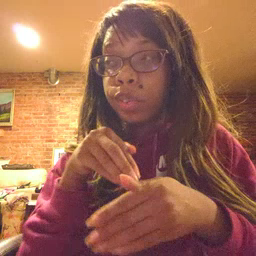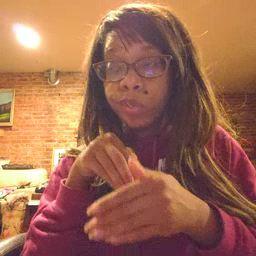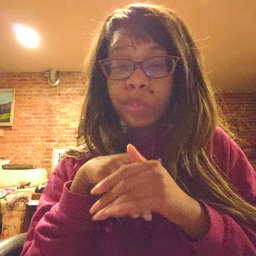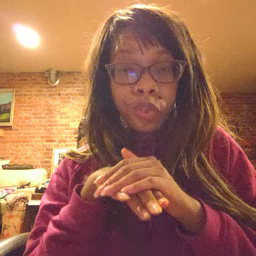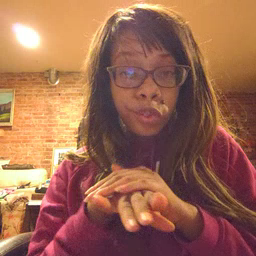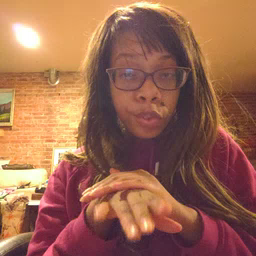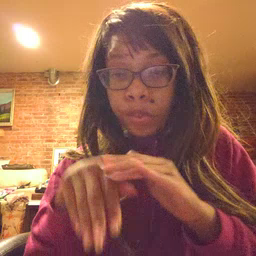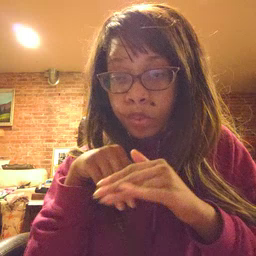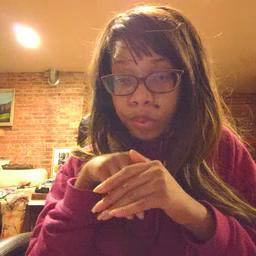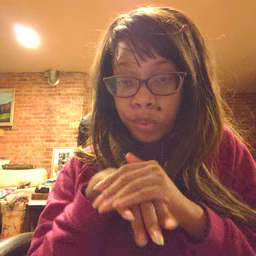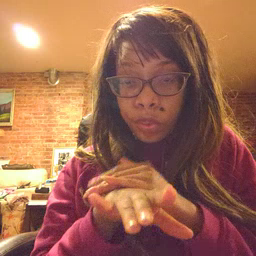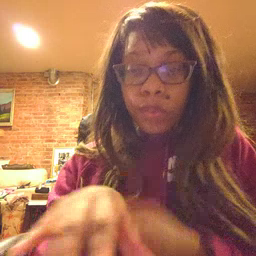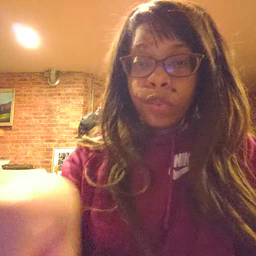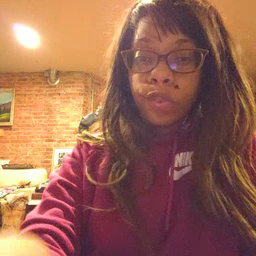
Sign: into